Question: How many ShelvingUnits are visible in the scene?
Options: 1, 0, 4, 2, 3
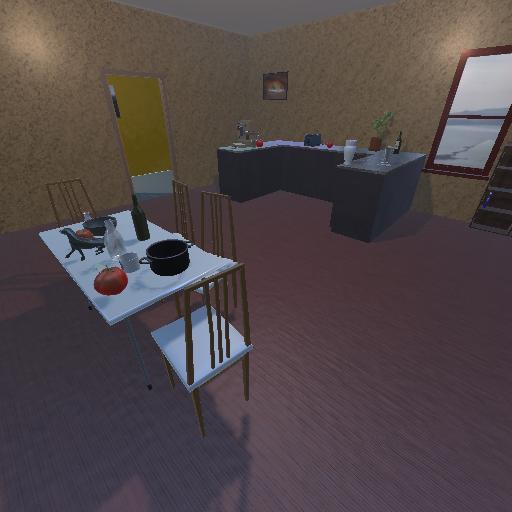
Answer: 1